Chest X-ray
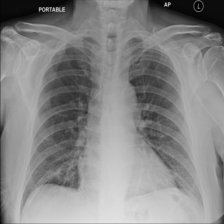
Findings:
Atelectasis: positive
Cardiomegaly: negative
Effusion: negative
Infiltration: negative
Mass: negative
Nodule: negative
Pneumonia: negative
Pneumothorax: negative
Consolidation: negative
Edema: negative
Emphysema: negative
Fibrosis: negative
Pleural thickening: negative
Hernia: negative